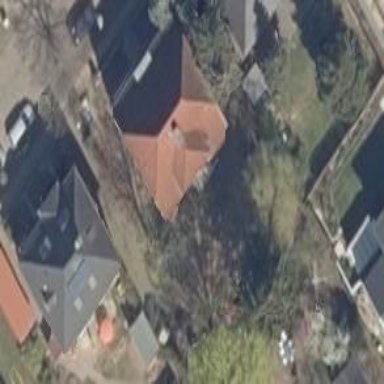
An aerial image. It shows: Detached building with hipped roof shape.